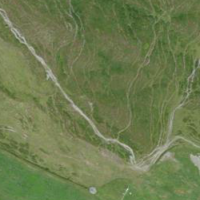
EUNIS habitat code: 23
Species observed at this site:
Vaccinium vitis-idaea